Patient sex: M
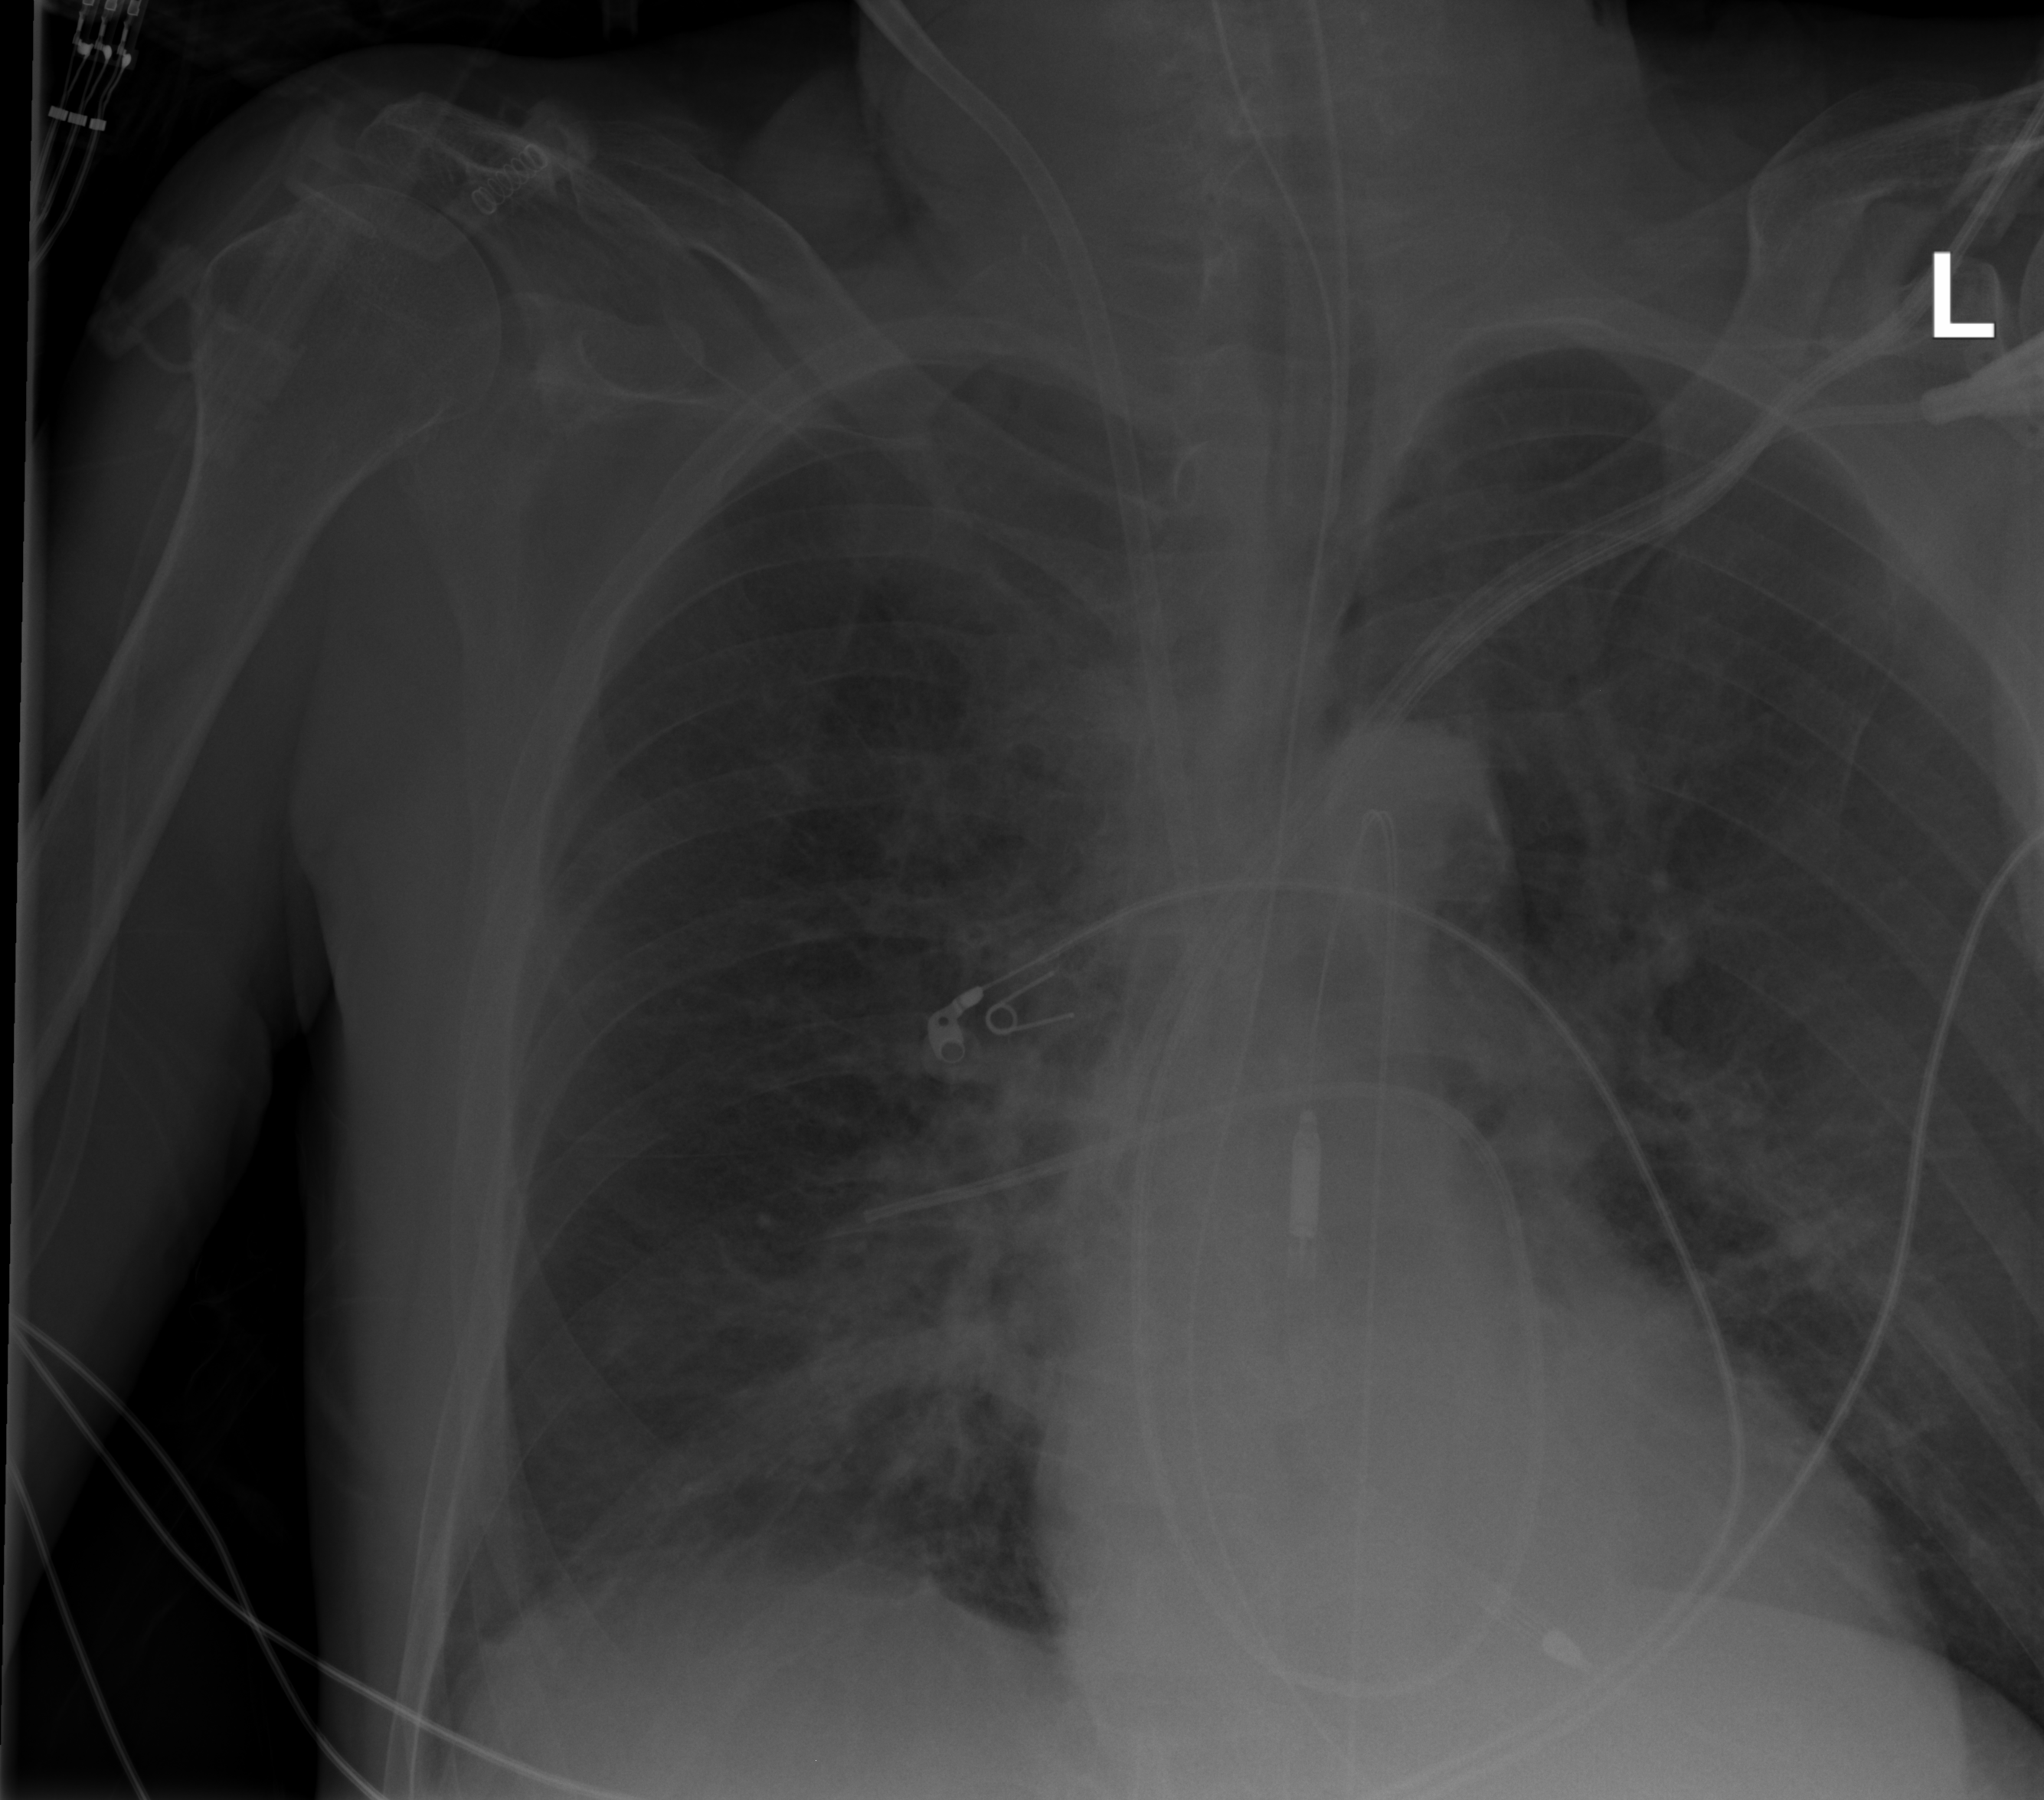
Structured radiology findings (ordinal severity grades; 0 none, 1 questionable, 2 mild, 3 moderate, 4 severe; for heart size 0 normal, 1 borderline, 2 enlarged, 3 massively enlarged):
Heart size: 1
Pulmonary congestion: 1
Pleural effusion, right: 0
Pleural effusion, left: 0
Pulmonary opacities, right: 2
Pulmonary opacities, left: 2
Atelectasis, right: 2
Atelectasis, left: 0